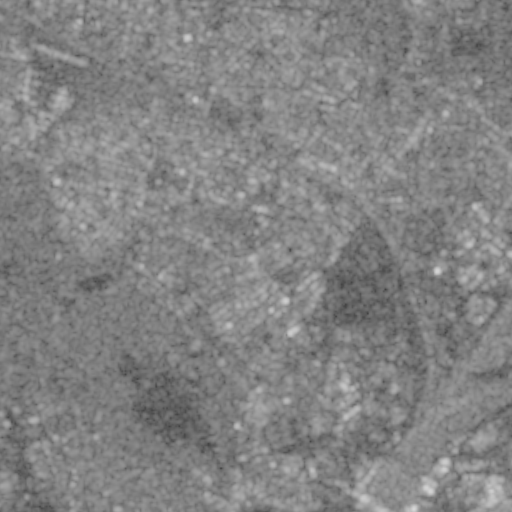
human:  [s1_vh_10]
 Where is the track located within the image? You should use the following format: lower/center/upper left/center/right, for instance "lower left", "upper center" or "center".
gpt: The track is located in the lower left of the image.
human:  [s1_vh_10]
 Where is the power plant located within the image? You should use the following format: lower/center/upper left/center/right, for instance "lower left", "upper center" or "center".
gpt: There is no power plant in the image.

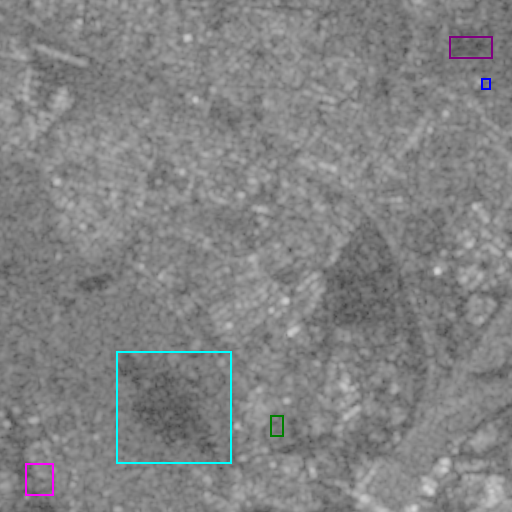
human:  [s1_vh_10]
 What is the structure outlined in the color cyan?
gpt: The structure outlined in cyan is a park.
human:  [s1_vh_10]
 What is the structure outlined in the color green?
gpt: The structure outlined in green is a parking garage.
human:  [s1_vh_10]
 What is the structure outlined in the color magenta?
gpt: The structure outlined in magenta is a parking lot.
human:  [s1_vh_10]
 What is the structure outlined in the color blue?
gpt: The structure outlined in blue is a power substation.
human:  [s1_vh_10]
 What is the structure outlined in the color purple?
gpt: The structure outlined in purple is a stadium.
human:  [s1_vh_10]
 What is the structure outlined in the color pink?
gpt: There is no pink outline.